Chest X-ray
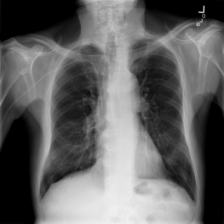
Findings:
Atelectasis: negative
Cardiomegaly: negative
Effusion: negative
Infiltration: negative
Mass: negative
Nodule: negative
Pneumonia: negative
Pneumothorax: negative
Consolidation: negative
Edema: negative
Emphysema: positive
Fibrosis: negative
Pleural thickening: negative
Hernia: negative